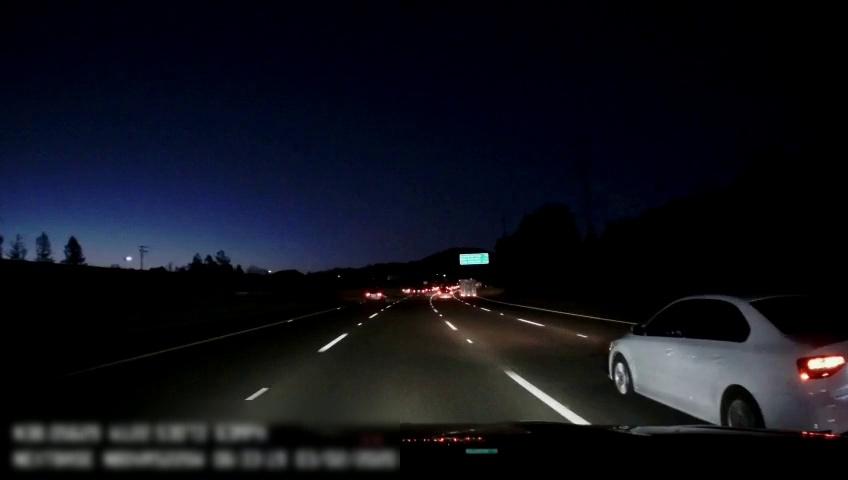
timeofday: Night
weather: Other
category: Drivable Space
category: Vehicles | Car
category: Vehicles | Car
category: Vehicles | Other LV
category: Vehicles | SUV
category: Lanes | Alternate Lane
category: Lanes | Current Lane
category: Lanes | Current Lane
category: Lanes | Alternate Lane
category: Lanes | Alternate Lane
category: Traffic | Signs